Question: i want to create a menu that looks like that in the picture i created.

I'm having some problems with the CSS part.
'''
<ul>
<li>
<a href="#">Header</a>
<ul>
<li>
<img src="">
<a href="#">test</a>
</li>
</ul>
</li>
<li>
<a href="#">Header 2</a>
<ul>
<li><a href="#">test2</a></li>
<li><a href="#">test3</a></li>
<li><a href="#">test4</a></li>
</ul>
</li>
</ul>
'''
CSS-Part
'''
.plane ul {
list-style-type: none;
padding-left: 20px;
}
.plane ul li {
}
.plane ul li a {
color: #7d7d7d;
text-decoration: none;
}
.plane ul li a:hover {
color: #3a3a3a;
cursor: pointer;
}
.plane ul li a.current {
color: black;
}
.plane ul li ul li {
float: left;
border: 1px solid black;
padding: 5px;
margin: 5px;
width: 125px;
height: 60px;
border-radius: 2px;
}
.plane ul li ul li img {
width: 120px;
height: 40px;
padding-bottom: 5px;
}
.plane ul li ul li:hover {
background-color: #eeeeee;
}
'''
Hope you can help me with this problem. It looks easy but i cant figure out what i am doing wrong.
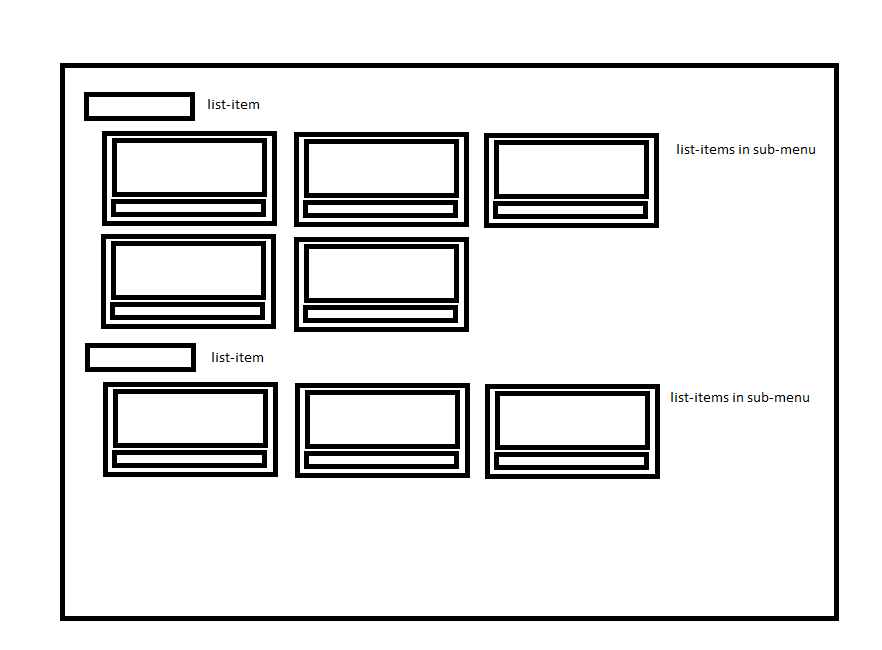
Answer: Just add:
'''
.plane ul li {
display:inline-block;
}
'''
<URL>